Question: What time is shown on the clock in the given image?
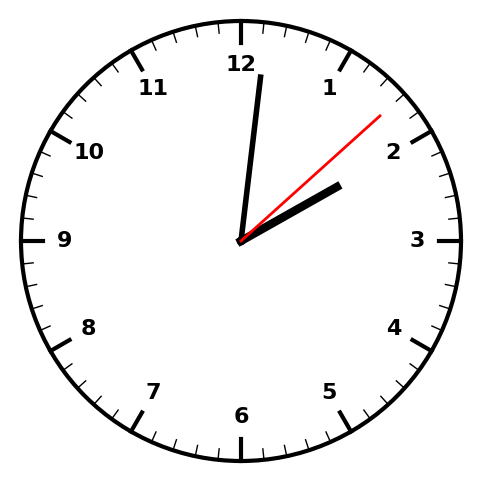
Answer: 02:01:08